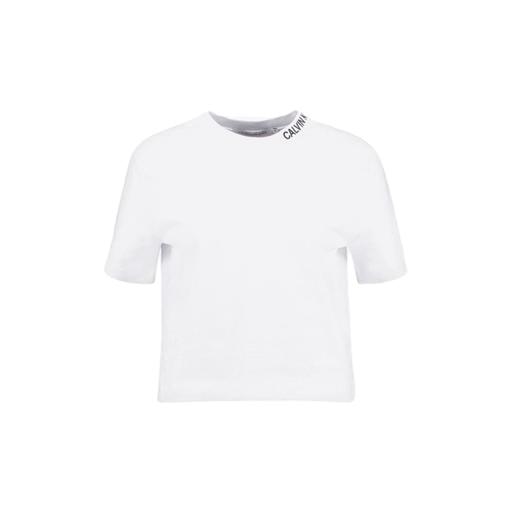
only white t-shirt, graphic t, white cropped logo print jersey t-shirt, white background